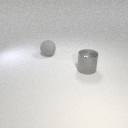
large gray metal cylinder in front of large gray rubber sphere